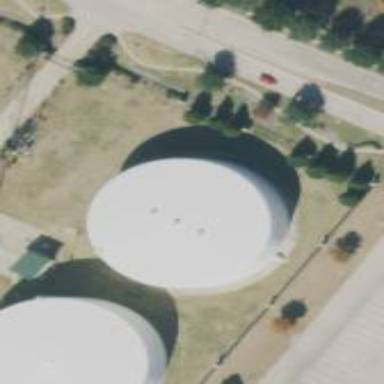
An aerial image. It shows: Building with water storage tank inside.